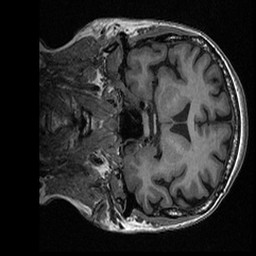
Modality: T1w
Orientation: coronal
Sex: female
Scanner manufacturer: ge
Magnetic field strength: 3 T
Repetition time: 0.0064 s
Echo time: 0.00281 s